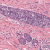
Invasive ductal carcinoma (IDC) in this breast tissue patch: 1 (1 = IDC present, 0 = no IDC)